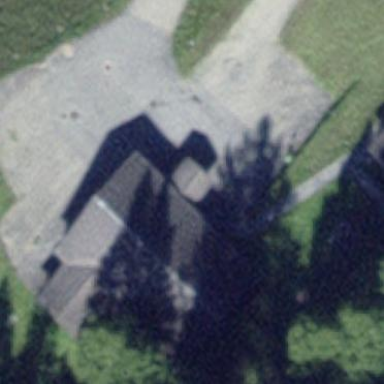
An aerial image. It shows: Hostel building.